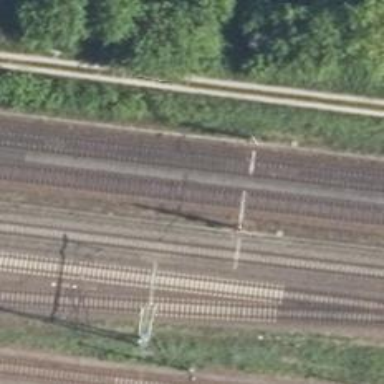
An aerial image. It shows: Milestone along the railway track with catenary mast.